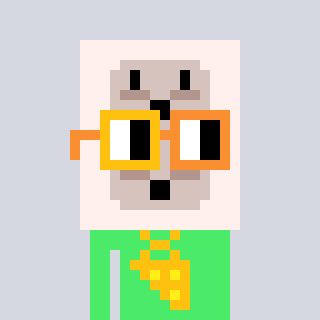
a pixel art character with square yellow and orange glasses, a outlet-shaped head and a teal-colored body on a cool background